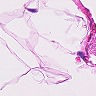
Metastatic tissue present: no